Interaction volume radius: 5 \u00c5
Interaction volume height: 20 \u00c5
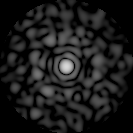
Disorder parameter: 0.7997